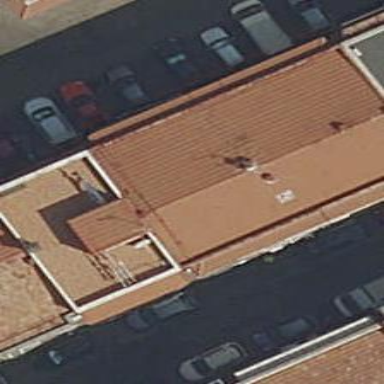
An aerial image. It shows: Image showing building with apartments.